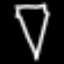
Label: diamond